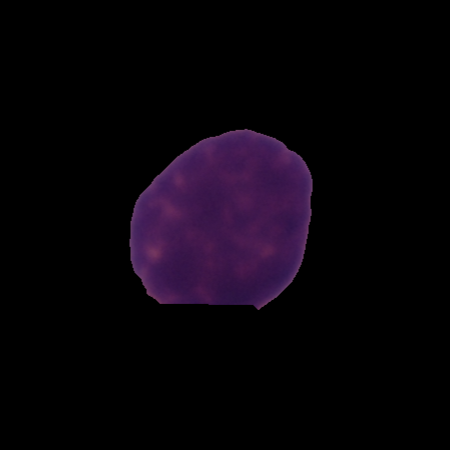
Label: healthy